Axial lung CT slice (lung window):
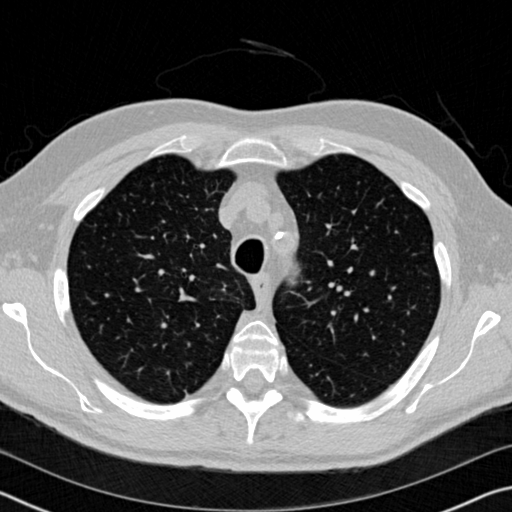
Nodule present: no